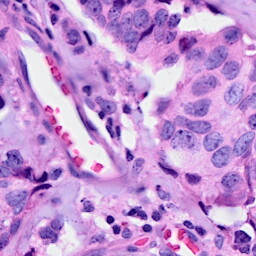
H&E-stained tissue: Breast